Question: I was reading a very interesting <URL> about the Pinterest app updated for IOS 7. One of the new things added was the possibility to see in the screenshot of the app if there are any new updates:
Since iOS7 also allows you to update the screenshot for your app in the multitasking view, this was a great opportunity to grab the user's attention to open up the app.

How can you achieve this IOS 7 ?
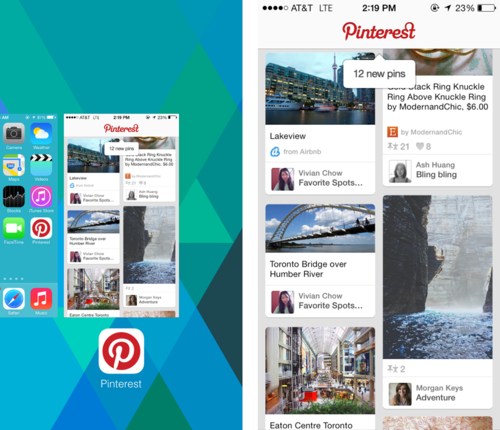
Answer: This can be achieved via the new iOS 7 Background refresh modes.
It all comes down to the 'application:performFetchWithCompletionHandler:' method on the 'UIApplicationDelegate' (<URL>
It's worth checking out the "What's New with Multitasking" video from the 2013 WWDC sessions <URL>
It will walk you through all the relevant steps to achieve what you have described